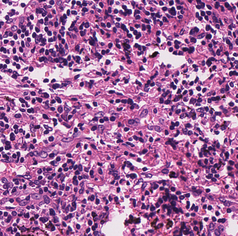
Tumor epithelial tissue: no
Tumor-associated stroma tissue: yes
Normal tissue: no